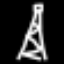
Label: The Eiffel Tower